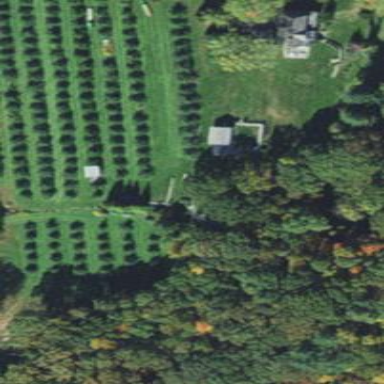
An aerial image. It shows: Orchard.